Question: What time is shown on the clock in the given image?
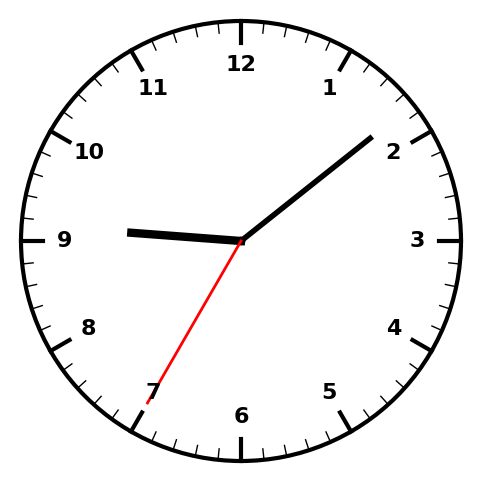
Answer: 09:08:35